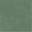
Piece: xx